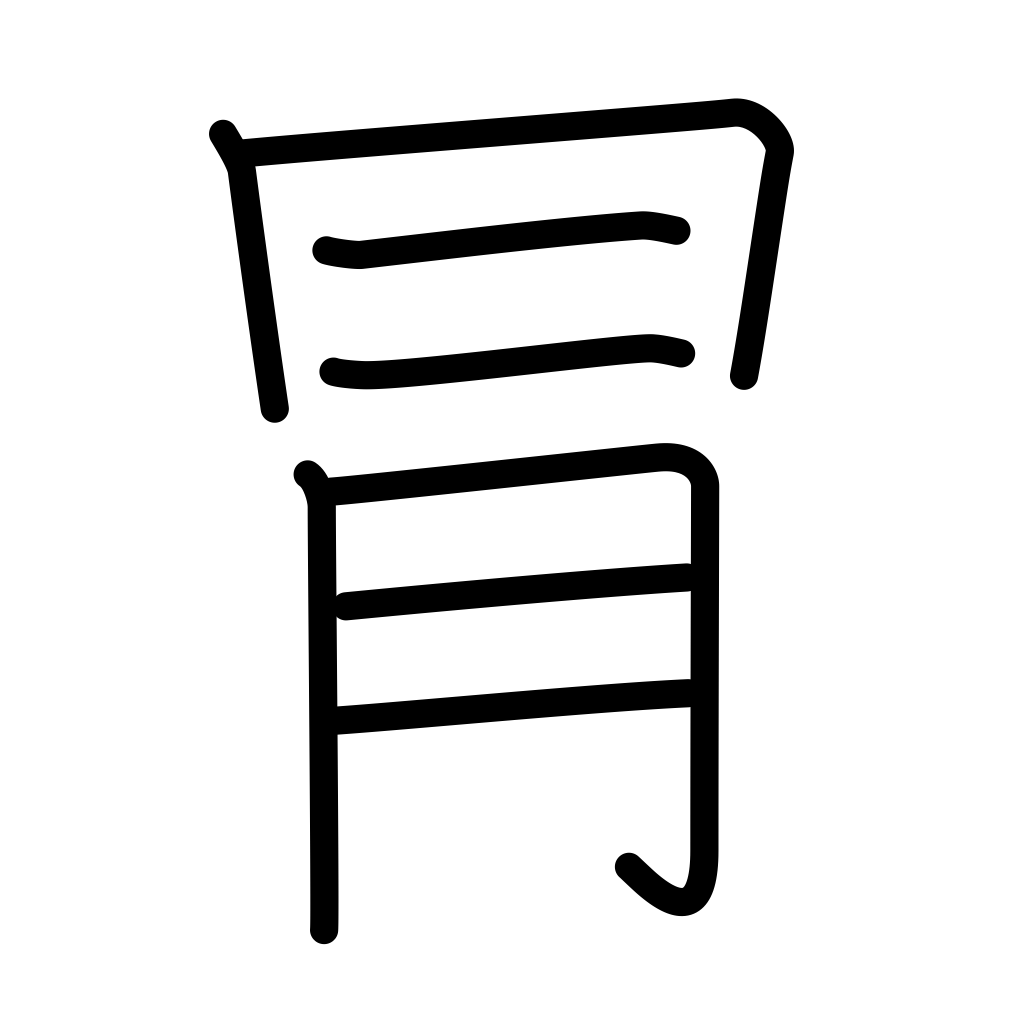
Meaning: risk, brave, dare, face, defy, damage, desecrate